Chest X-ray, PA view. Patient: 60 years old, sex M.
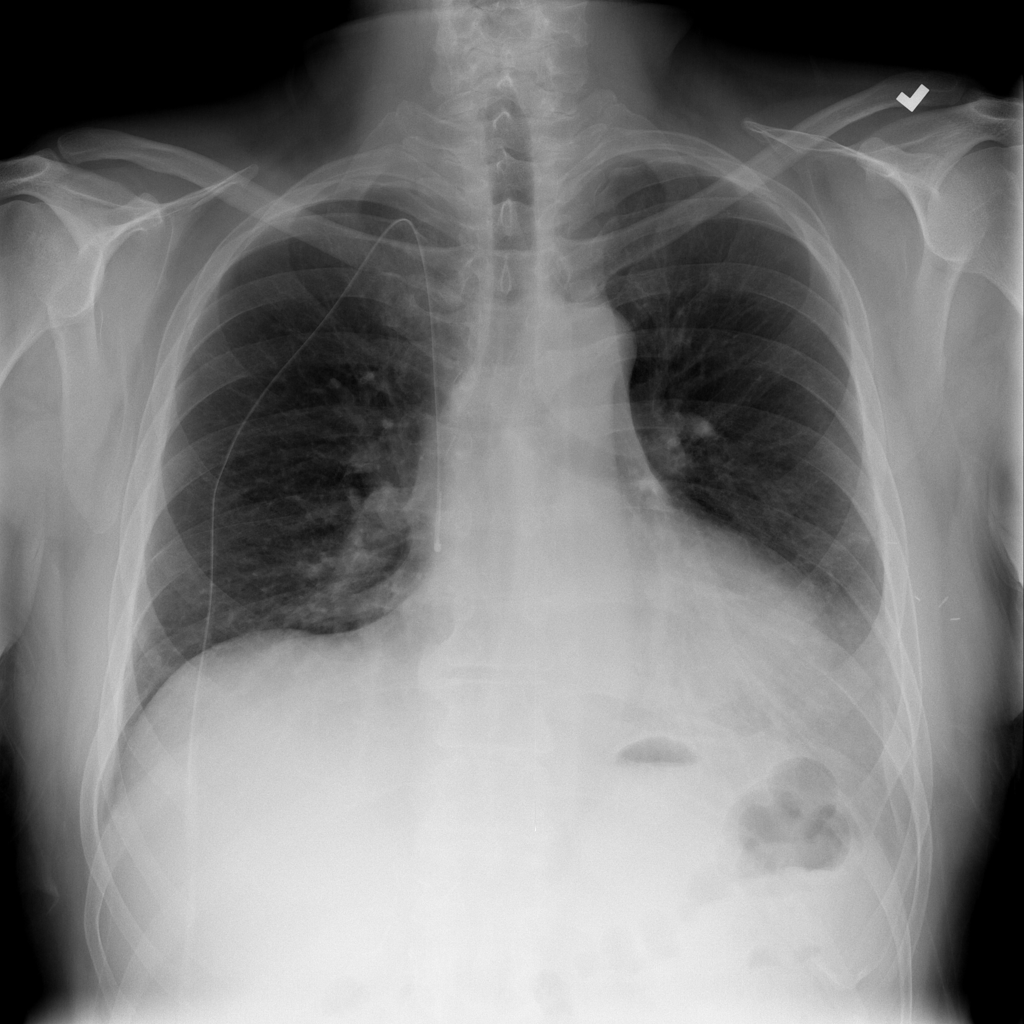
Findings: No Finding